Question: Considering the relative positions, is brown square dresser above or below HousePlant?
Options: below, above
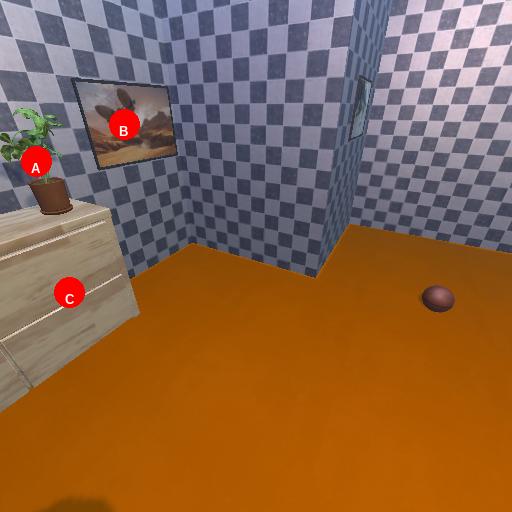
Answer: below